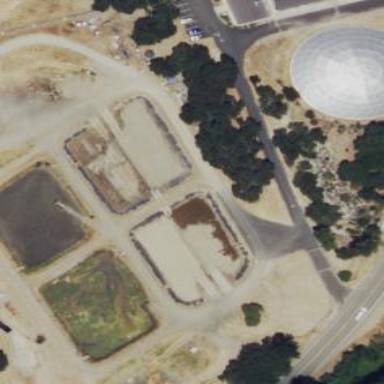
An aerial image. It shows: Water pond categorized as water storage reservoir.